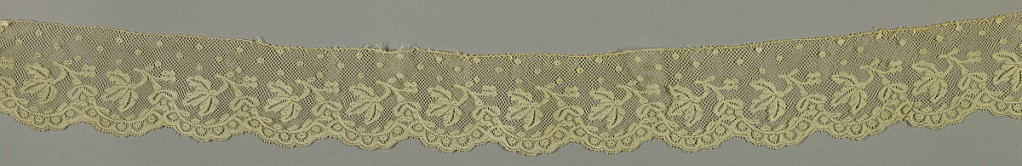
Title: Border
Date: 19th century
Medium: Technique: bobbin lace (late Valenciennes ground)
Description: Border with scalloped edge and pattern of leaves and circles.